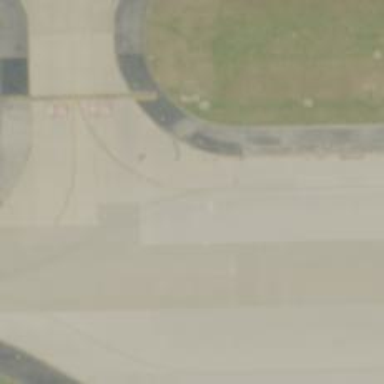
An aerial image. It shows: Image of taxiway at airport.